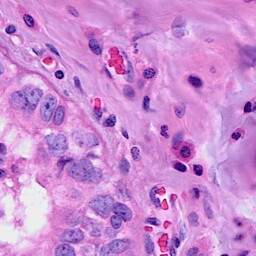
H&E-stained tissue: Breast